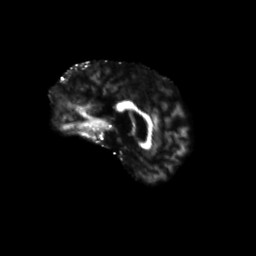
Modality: FA
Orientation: sagittal
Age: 74
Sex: male
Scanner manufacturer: siemens
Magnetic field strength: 3 T
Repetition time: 4.71 s
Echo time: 0.0906 s